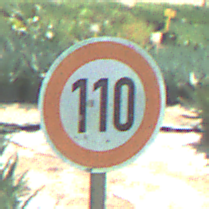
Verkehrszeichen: Geschwindigkeit110
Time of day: MorningAfternoon
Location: Roofed (Special)
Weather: PartlyCloudy
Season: NotSpecified
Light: Natural